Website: walmart
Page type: account-selection
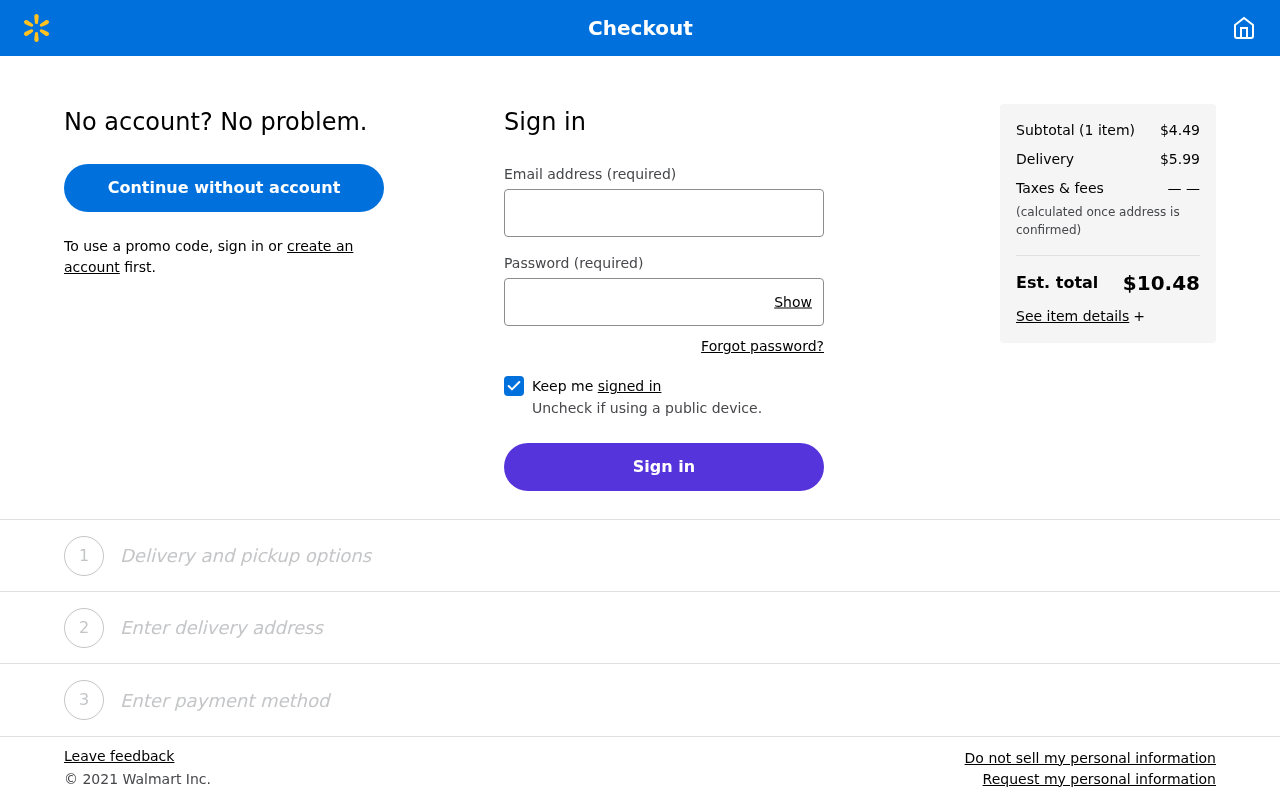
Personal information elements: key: PII_EMAIL
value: eric_thomas@yahoo.com
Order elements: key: ORDER_NUM_ITEMS
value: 1
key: ORDER_SUBTOTAL
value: $4.49
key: ORDER_SHIPPING_COST
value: $5.99
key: ORDER_TOTAL
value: $10.48